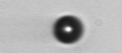
Label: bead